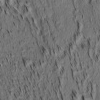
Atmospheric dust classification: not_dusty